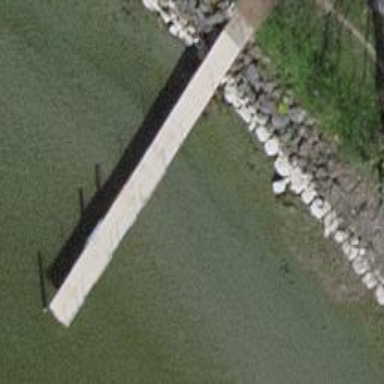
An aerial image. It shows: Man-made pier.